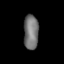
Tissue: lung
Cell type: Smooth muscle cells
Senescence score: 0.6196
Nuclear area (px): 508
Mean DAPI intensity: 114.11